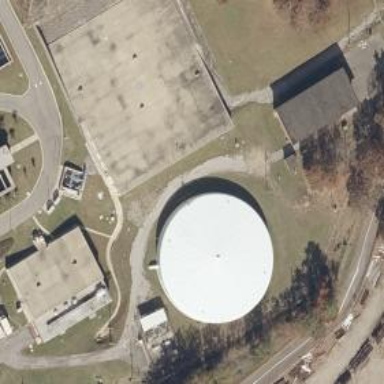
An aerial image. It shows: Storage tank building for water.